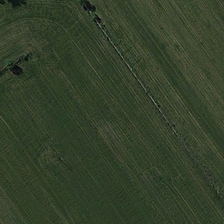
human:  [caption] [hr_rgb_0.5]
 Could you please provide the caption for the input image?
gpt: a green line is in the middle of the meadow .

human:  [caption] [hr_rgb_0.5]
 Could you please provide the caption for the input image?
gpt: several green trees are near a piece of green meadow .

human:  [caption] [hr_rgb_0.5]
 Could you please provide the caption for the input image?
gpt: the meadow is green ,smooth and endless .

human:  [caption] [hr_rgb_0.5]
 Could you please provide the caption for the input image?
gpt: several green trees are near a piece of green meadow .

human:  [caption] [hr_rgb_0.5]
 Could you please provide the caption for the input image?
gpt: the meadow is green ,smooth and endless .